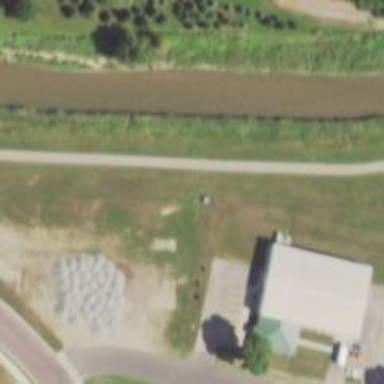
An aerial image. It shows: Minor distribution power substation used by the utility company.